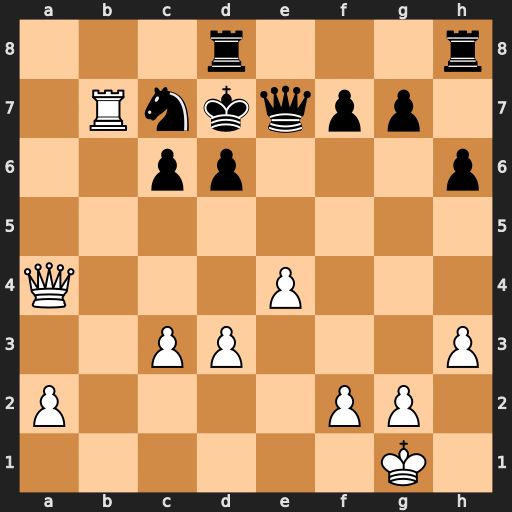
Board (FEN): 3r3r/1Rnkqpp1/2pp3p/8/Q3P3/2PP3P/P4PP1/6K1
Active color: w
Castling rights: -
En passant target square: -
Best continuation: Rxc7+ Kxc7 Qa7+ Kc8 Qxe7 Rd7 Qh4